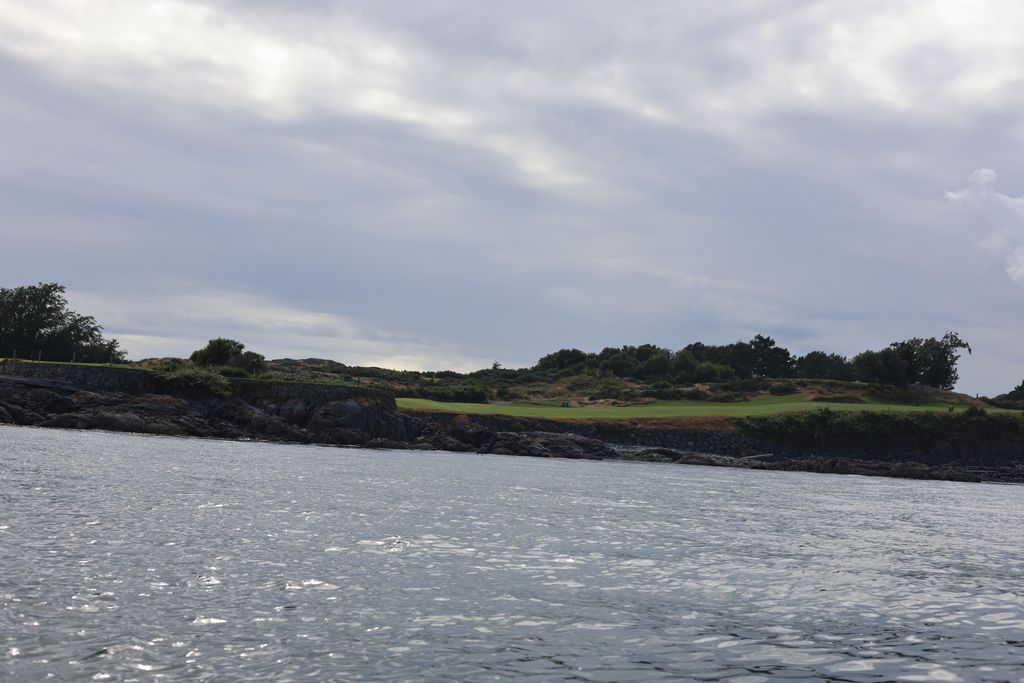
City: victoria